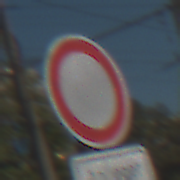
Verkehrszeichen: VerbotFahrzeugeAllerArt
Zusatzzeichen unten: PersonengruppenFrei1
Umgebung: Outdoor, Urban
Tageszeit: Midday
Wetter: Clear
Licht: Natural
Jahreszeit: NotSpecified
Kontrast: HighContrast